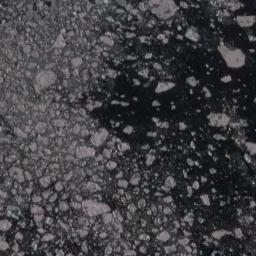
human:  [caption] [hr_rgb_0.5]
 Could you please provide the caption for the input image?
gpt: The sea is surrounded by sea ice .

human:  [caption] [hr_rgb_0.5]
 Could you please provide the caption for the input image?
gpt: A lot of small pieces of sea ice gather together .

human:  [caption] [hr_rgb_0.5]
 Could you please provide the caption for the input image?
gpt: There are many ice on the dark blue sea .

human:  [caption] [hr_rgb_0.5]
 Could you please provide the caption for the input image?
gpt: Countless ice cubes of various sizes are tightly connected into a large piece floating on the deep blue sea and covering the sea .

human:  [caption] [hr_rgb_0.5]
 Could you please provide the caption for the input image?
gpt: There are many pieces of sea ice .